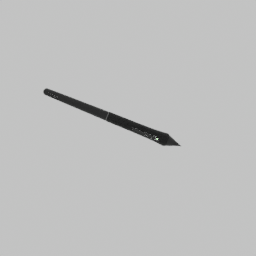
Label: electronics